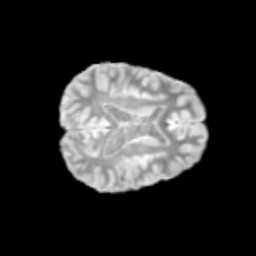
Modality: T2w
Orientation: axial
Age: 11
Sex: male
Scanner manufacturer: siemens
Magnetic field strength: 3 T
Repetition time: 3.8 s
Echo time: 0.07 s